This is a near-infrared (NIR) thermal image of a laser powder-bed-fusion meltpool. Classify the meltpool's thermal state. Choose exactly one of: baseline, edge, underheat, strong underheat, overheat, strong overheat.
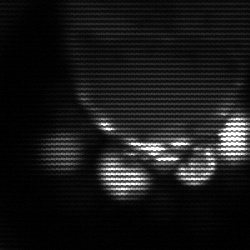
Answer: baseline